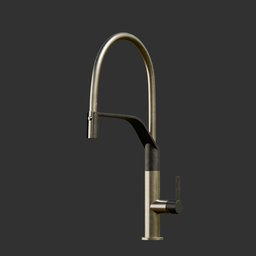
Label: appliances